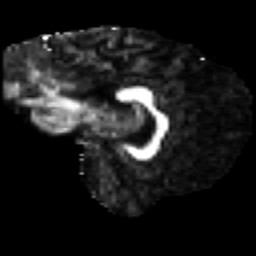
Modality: FA
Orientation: sagittal
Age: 33
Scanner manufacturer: siemens
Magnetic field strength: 3 T
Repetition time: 2.2 s
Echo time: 0.084 s